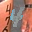
Label: 4